高二 · 解析几何
已知函数 $y=\frac{1}{2} \cos x+\frac{1}{2}|\cos x|$.(1)画出函数的图像;(2)这个函数是周期函数吗？如果是, 求出它的最小正周期.
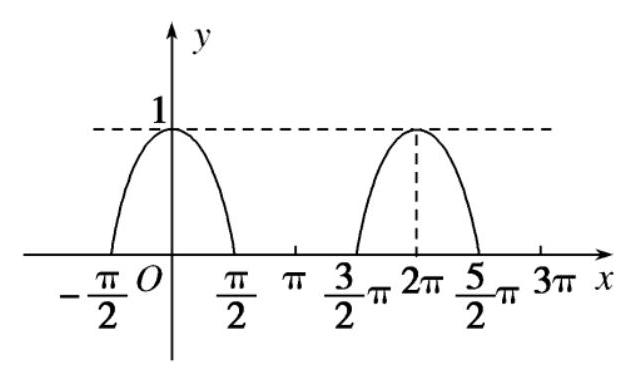
答案: (1) $y=\frac{1}{2} \cos x+\frac{1}{2}|\cos x|$$$= \begin{cases}\cos x, & x \in\left(2 k \pi-\frac{\pi}{2}, 2 k \pi+\frac{\pi}{2}\right](k \in \mathbf{Z}) \ 0, & x \in\left(2 k \pi+\frac{\pi}{2}, \quad 2 k \pi+\frac{3 \pi}{2}\right](k \in \mathbf{Z})\end{cases}$$函数图像如图所示.(2) 由图像知这个函数是周期函数, 且最小正周期是 $2 \pi$.